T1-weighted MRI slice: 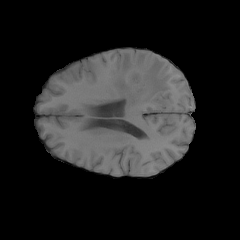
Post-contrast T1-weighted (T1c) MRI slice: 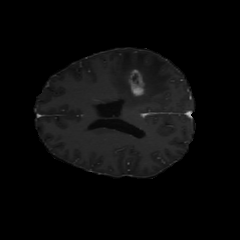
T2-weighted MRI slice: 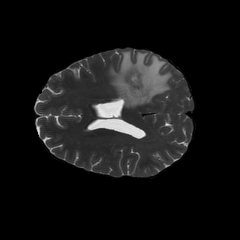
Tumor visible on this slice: yes